Brain MRI, t1w sequence, axial 2D slice.
Patient: age 28, sex F, weight 95 kg, height 1.95 m
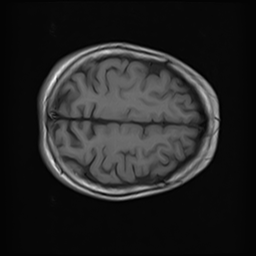